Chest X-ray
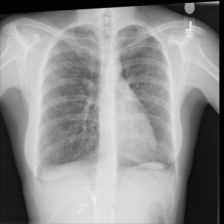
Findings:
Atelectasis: negative
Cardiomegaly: negative
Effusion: negative
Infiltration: negative
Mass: negative
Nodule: negative
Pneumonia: negative
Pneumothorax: negative
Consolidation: negative
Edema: negative
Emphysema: negative
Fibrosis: negative
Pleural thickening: negative
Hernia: negative